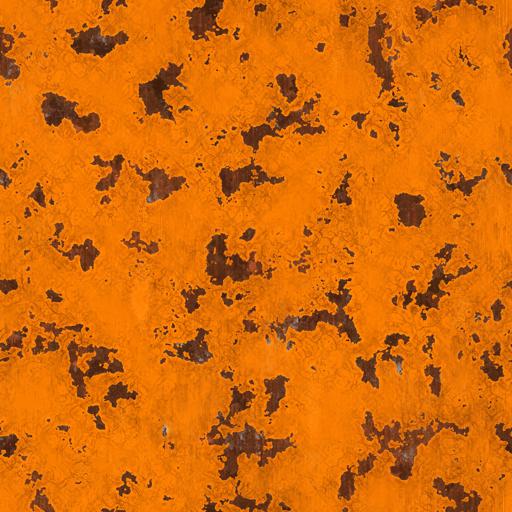
Tags: metal orange paint painted rust